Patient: sex M, age 64
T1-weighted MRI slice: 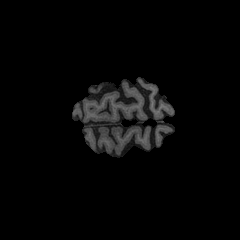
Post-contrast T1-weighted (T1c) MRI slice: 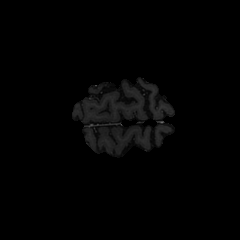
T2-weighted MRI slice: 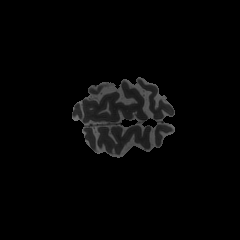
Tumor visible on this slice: no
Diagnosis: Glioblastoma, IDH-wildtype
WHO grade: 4